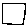
Label: square